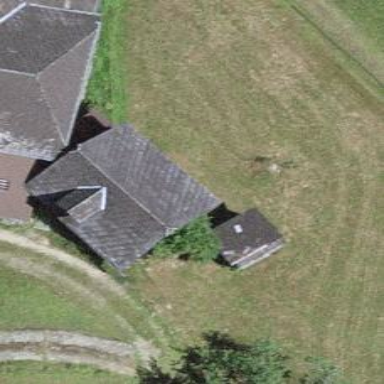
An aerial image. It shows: Rural barn.